Question: # Few words about my idea
Working on some web based, education project. Creating question-answer system for this project. There is some logical difficulties that I can't figure out:
There are teachers and students between users. Every student selects some course during signup.
I have 5 tables: 'users', 'courses', 'lessons', 'questions', 'answers'.
There might be 2 types of questions:
1. User based. For ex, when teacher wants to send questions to specific users and vise-versa (users may post question to teachers too).
2. Course-lesson combination based. For ex, teacher wants to post questions to all course listeners based on lesson, they are currently in.
# What I've done
I've created 'questions from-to' (qft) table
'''
CREATE TABLE 'questions from-to' (
'id' int(11) unsigned NOT NULL AUTO_INCREMENT,
'qid' int(11) unsigned NOT NULL,
'from_uid' int(11) unsigned NOT NULL,
'to_uid' int(11) unsigned NOT NULL,
PRIMARY KEY ('id'),
KEY 'qft.from_uid_users.id' ('from_uid'),
KEY 'qft.to_uid_users.id' ('to_uid'),
KEY 'qft.qid_qe.id' ('qid'),
CONSTRAINT 'qft.from_uid_users.id' FOREIGN KEY ('from_uid') REFERENCES 'users' ('id') ON DELETE CASCADE ON UPDATE CASCADE,
CONSTRAINT 'qft.qid_qe.id' FOREIGN KEY ('qid') REFERENCES 'questions_and_exercises' ('id') ON DELETE CASCADE ON UPDATE CASCADE,
CONSTRAINT 'qft.to_uid_users.id' FOREIGN KEY ('to_uid') REFERENCES 'users' ('id') ON DELETE CASCADE ON UPDATE CASCADE
) ENGINE=InnoDB DEFAULT CHARSET=utf8
'''
Which looks like that

- 'qid''questions''id'- 'from_uid''users''id'- 'to_uid''users''id'
So I tried to create some universal solution for both:
- students and teacher so they can post questions to each others. - teacher can post to some users specific questions.
BUT there is a problem
# The problem is
What if, teacher wants to post question for all course listeners? I already have 'user-course' relationship table, but, currently I need to add one-by-one user id's into 'questions from-to' table so they can receive questions. I have no idea, how can I design this table for both situations: for "mass questioning" based on 'course-lesson' combination and for "user-user" type question posting (teacher sends questions to specific students and vise-versa)
Any suggestions?
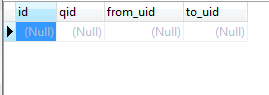
Answer: One possibility would be to have a special code in 'to_uid' that your application knows to interpret as "show to all users." When it encounters a 'to_uid' of -1 (or whatever you chose) then it does a select for all students listening to that course, and displays the question just as if their IDs had all been separately listed in 'to_uid'. Depending on how your application is organized, you should only have to implement this special check in a small number of places.